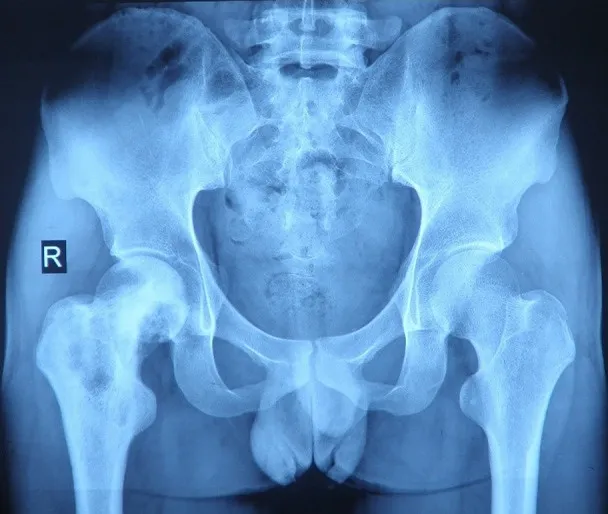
Plain radiography of pelvis at the first week of local pain showed flake bone destruction in right femoral trochanter.
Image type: radiology (x_ray)